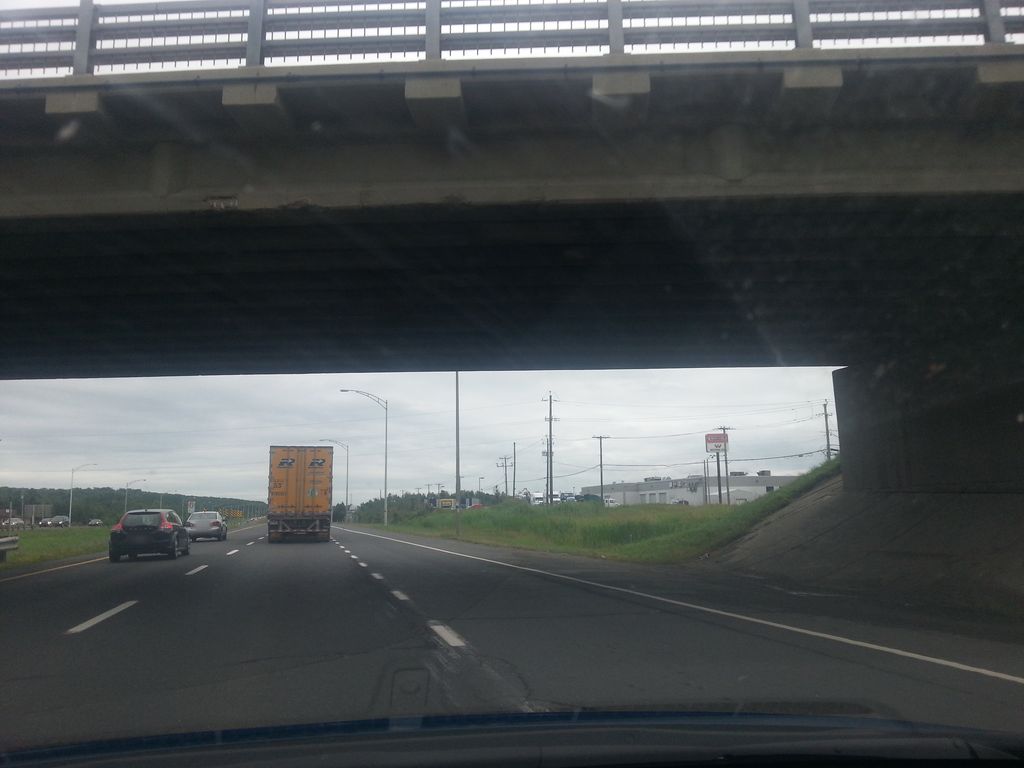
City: quebec_city